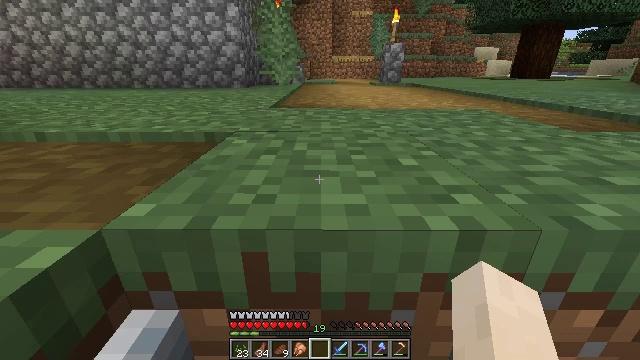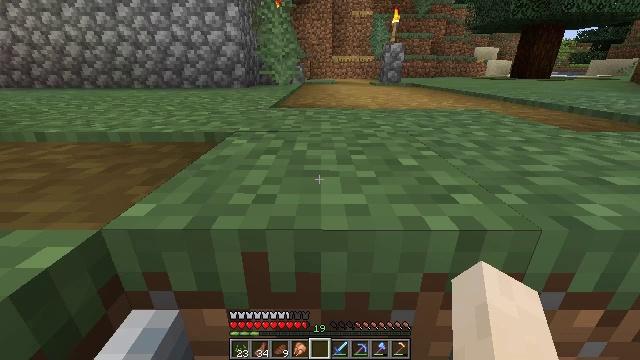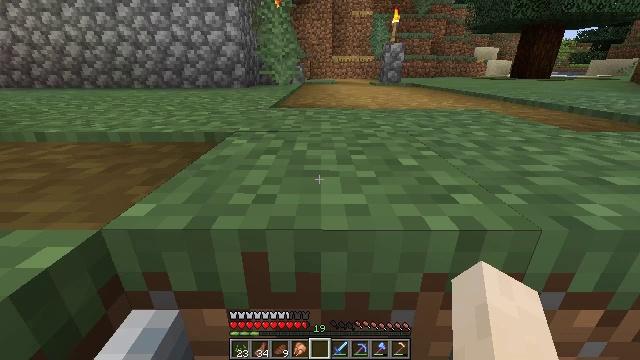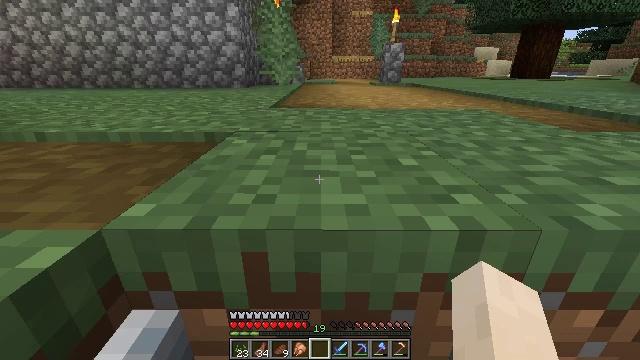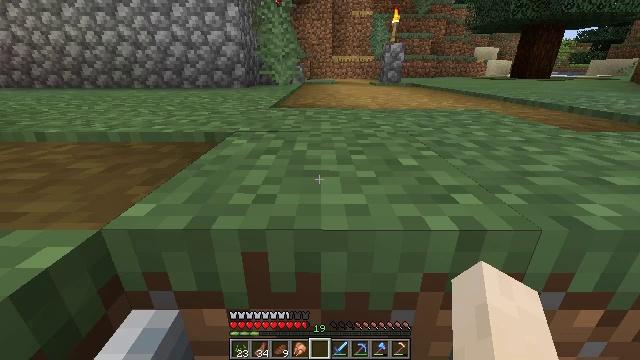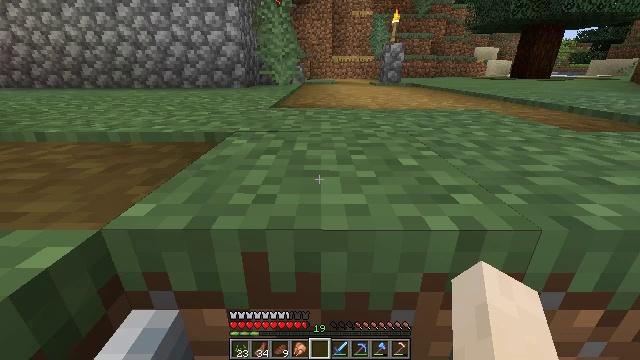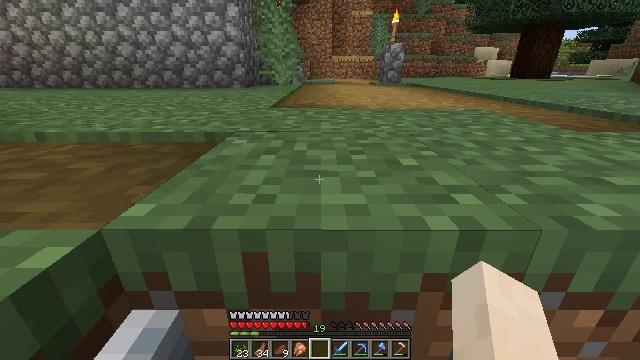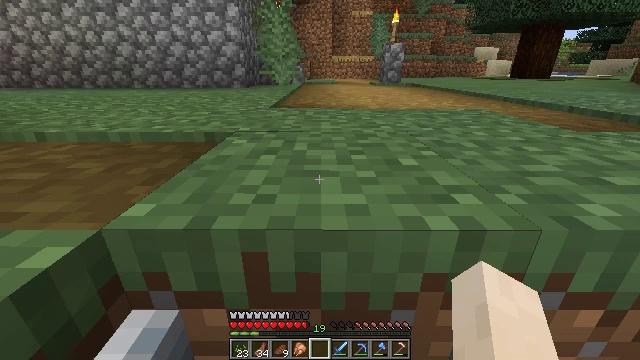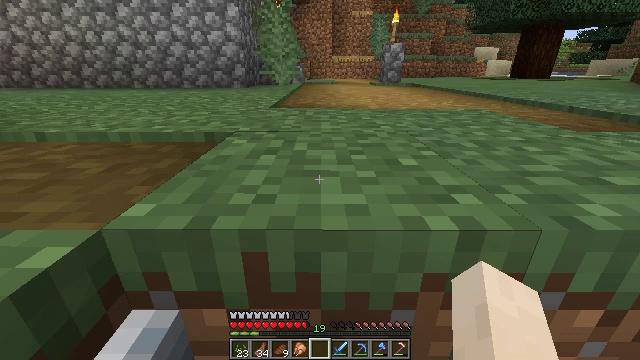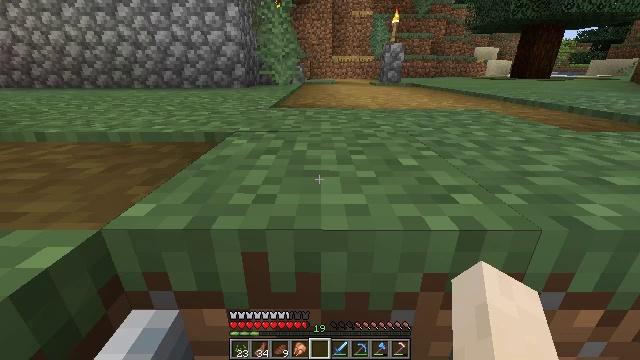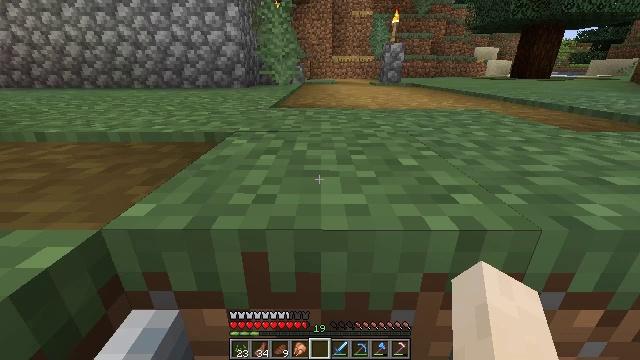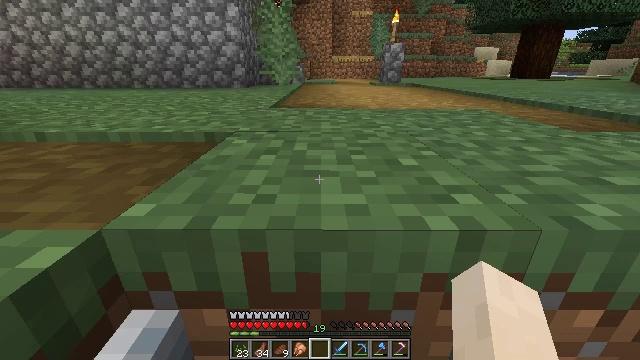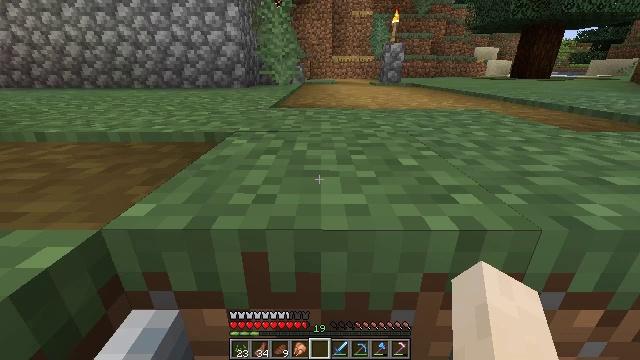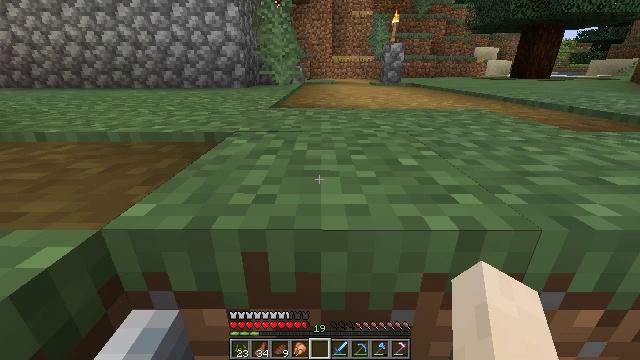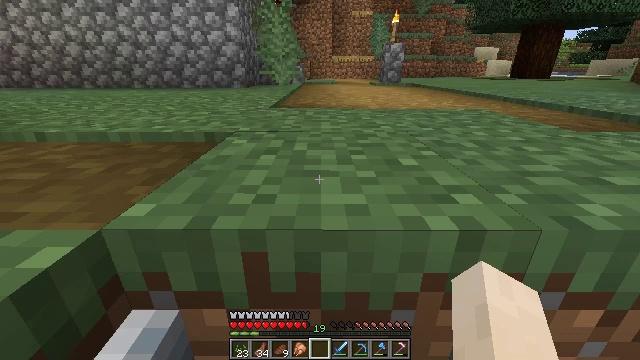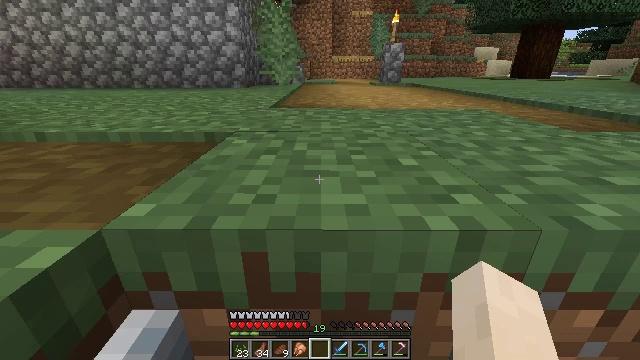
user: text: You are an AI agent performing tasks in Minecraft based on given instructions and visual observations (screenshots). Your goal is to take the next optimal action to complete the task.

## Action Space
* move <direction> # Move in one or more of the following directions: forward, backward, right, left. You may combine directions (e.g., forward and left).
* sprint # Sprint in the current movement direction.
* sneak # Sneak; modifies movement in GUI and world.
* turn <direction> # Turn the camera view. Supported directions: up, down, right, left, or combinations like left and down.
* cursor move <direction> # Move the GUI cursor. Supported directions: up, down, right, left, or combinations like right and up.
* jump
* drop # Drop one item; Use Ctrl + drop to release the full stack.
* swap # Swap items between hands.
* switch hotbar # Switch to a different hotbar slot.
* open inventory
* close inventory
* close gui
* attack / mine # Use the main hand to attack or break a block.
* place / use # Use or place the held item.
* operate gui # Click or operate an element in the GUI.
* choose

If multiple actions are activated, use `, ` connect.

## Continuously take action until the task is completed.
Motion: motion action
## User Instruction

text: Break the mature wheat plants.
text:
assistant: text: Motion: no_op
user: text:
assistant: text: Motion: no_op
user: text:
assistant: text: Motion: no_op
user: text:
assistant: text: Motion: no_op
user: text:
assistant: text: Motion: no_op
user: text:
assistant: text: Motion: no_op
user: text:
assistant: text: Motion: no_op
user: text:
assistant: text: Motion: no_op
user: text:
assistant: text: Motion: no_op
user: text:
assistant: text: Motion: no_op
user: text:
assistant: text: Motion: no_op
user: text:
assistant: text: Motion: no_op
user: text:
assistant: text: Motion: no_op
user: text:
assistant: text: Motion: no_op
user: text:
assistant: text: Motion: no_op
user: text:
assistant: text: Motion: no_op
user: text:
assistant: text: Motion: no_op
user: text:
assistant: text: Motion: no_op
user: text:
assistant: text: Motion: no_op
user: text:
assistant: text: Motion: no_op
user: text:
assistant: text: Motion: no_op
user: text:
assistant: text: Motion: no_op
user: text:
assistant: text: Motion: no_op
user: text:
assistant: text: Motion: no_op
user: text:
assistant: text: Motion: no_op
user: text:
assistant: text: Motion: no_op
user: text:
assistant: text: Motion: no_op
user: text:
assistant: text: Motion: no_op
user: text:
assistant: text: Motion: no_op
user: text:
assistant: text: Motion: no_op